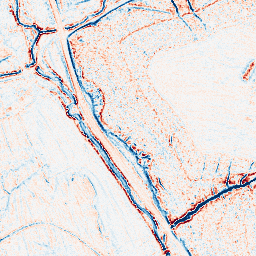
Category: edge_preserving
Decomposition family: anisotropic_diffusion
Decomposition parameters: iterations: 5
kappa: 100
gamma: 0.2
Upsampling method: sinc_hamming
Upsampling parameters: scale: 2
kernel_size: 8
Upsampling scale: 2